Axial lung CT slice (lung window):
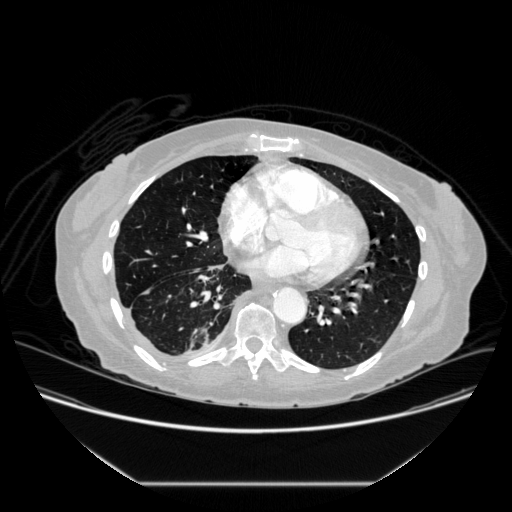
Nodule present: no